Brain MRI, t1w sequence, axial 2D slice.
Patient: age 35, sex M, weight 95 kg, height 1.95 m
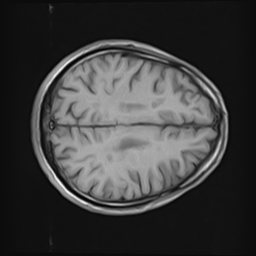